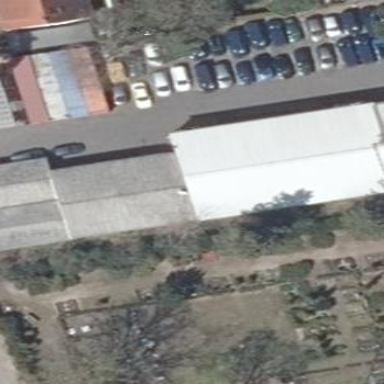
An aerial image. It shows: Commercial building.